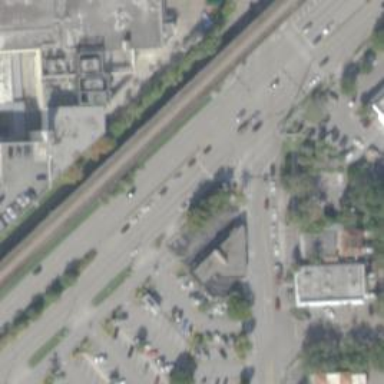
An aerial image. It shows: Trunk link highway.